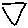
Label: triangle